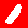
Digit: 1